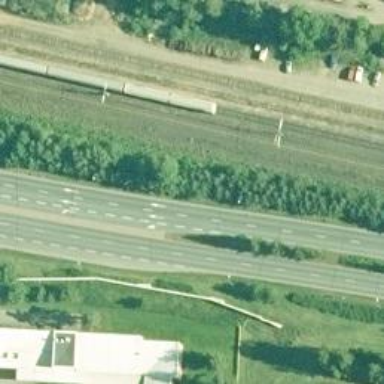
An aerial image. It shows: Trunk highway.